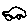
Label: car